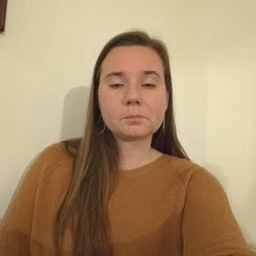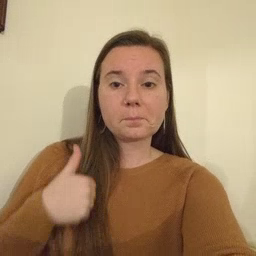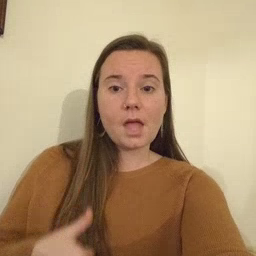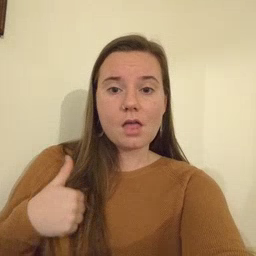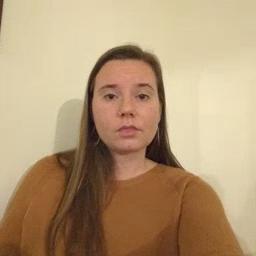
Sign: bath